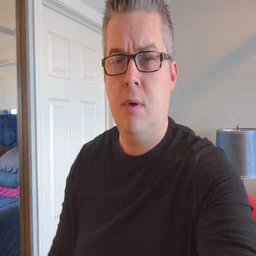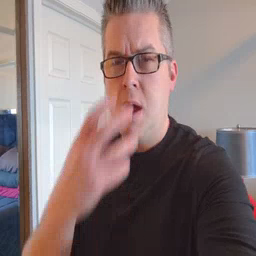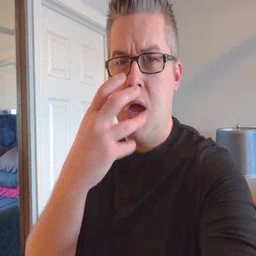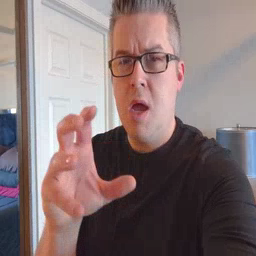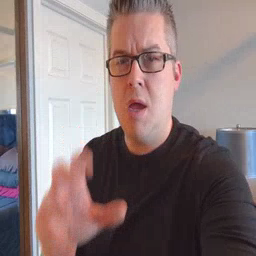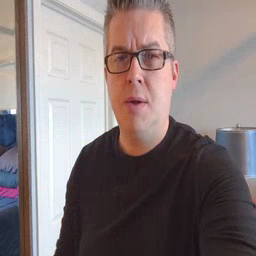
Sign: hot